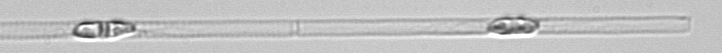
Label: Dactyliosolen_blavyanus